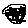
Label: cloud